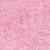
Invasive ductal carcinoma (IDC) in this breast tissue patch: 0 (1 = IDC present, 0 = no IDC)